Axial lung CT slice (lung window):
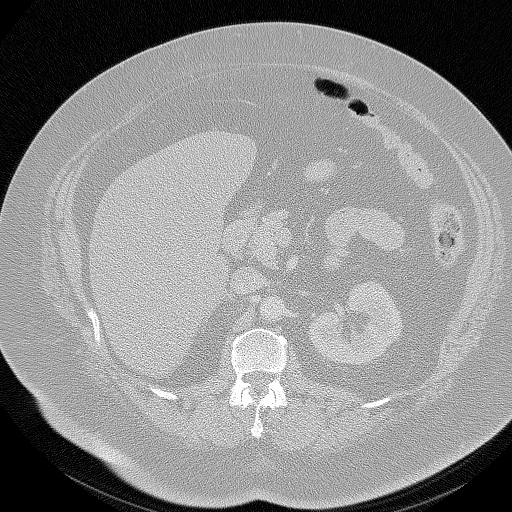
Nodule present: no